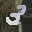
Label: 3